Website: apple-inc
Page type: customer-info-address
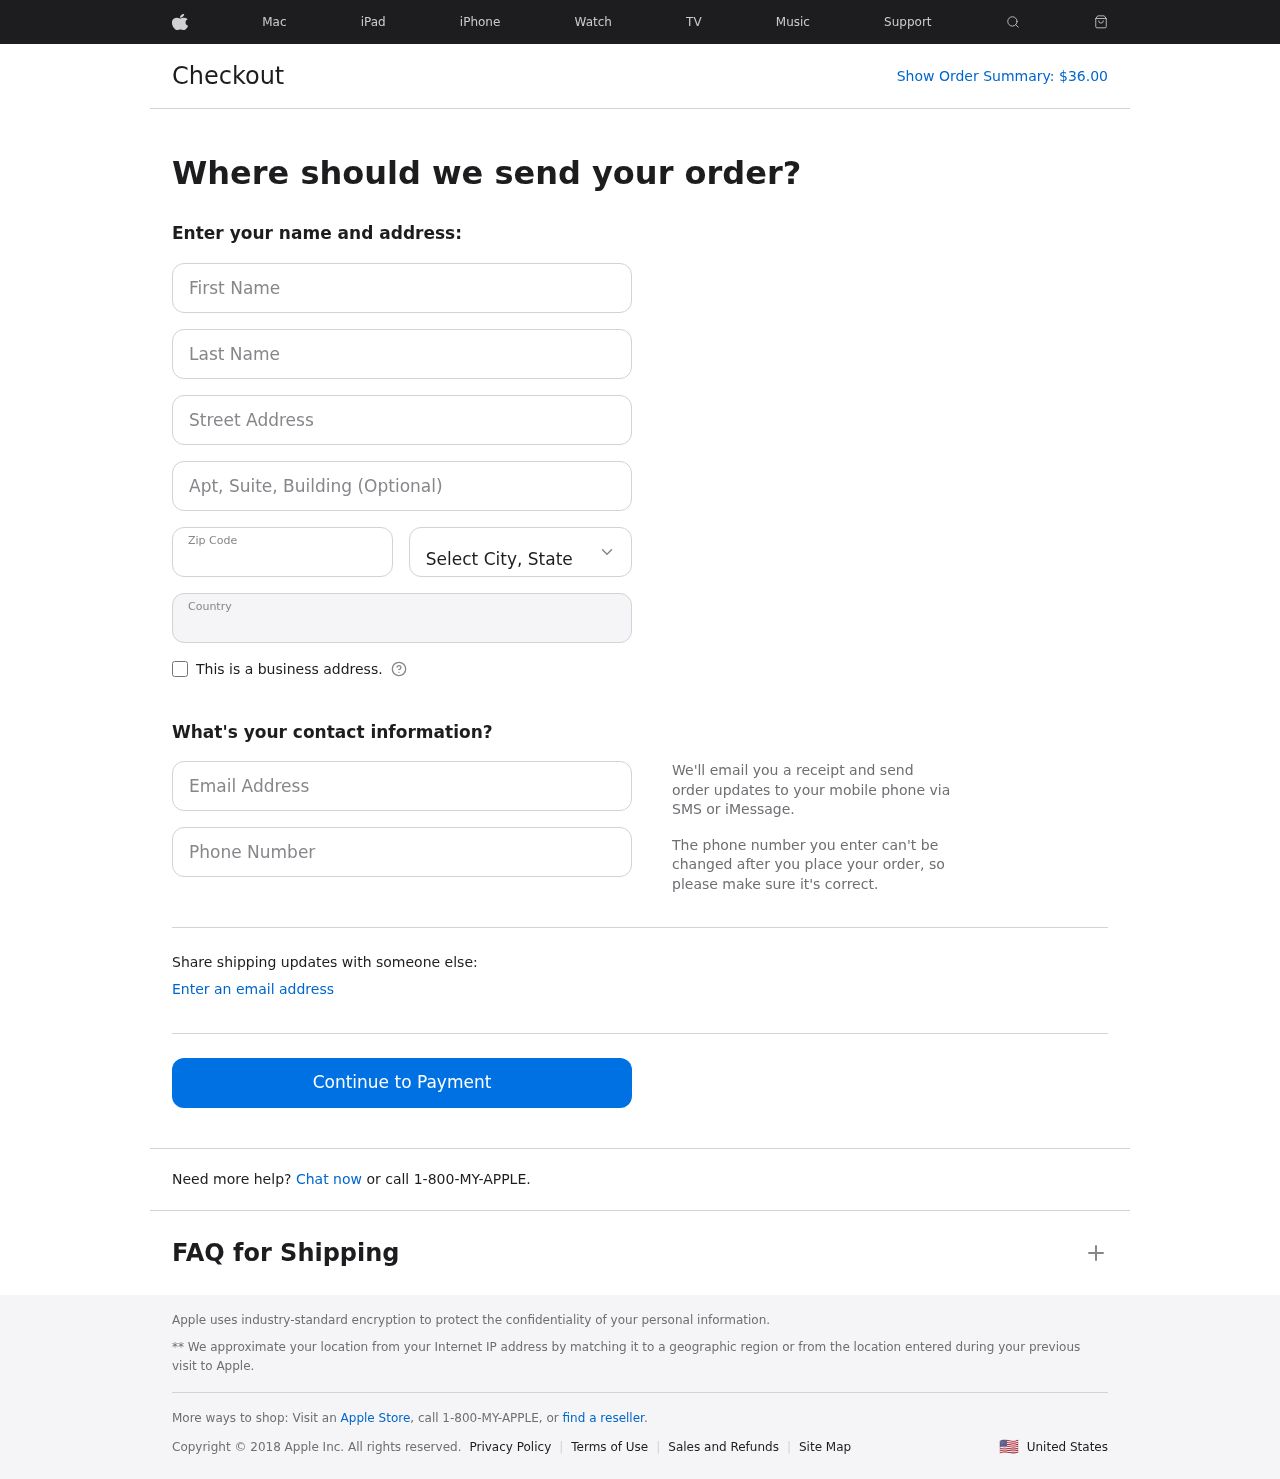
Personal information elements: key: PII_CITY_STATE
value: Amyburgh, SC
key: PII_COUNTRY
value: United States
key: PII_EMAIL
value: scott.martinez@gmail.com
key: PII_FIRSTNAME
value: Scott
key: PII_LASTNAME
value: Martinez
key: PII_PHONE
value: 4858826904
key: PII_POSTCODE
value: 43155
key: PII_STREET
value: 06908 Dawson Ranch Suite 593
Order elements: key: ORDER_TOTAL
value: $36.00